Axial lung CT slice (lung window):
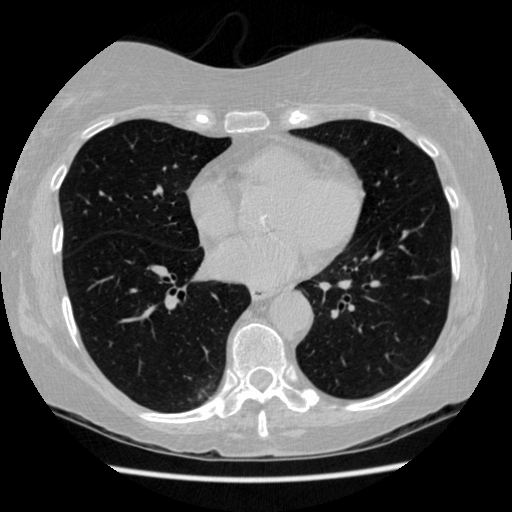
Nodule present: no